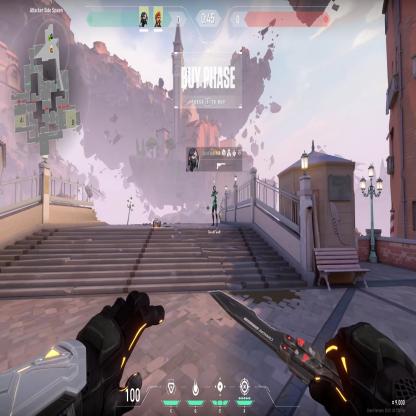
Label: dropped spike ; teammate